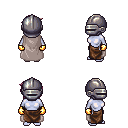
a pixel art fantasy rpg character, female body template, dark elf, purple skin, gray cape, robe skirt, white blonde pixie cut hairstyle, metal helm, gold gloves, four views (front, back, left, right), 2x2 character sprite sheet, small pixel art, hard edges, no anti-aliasing